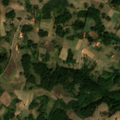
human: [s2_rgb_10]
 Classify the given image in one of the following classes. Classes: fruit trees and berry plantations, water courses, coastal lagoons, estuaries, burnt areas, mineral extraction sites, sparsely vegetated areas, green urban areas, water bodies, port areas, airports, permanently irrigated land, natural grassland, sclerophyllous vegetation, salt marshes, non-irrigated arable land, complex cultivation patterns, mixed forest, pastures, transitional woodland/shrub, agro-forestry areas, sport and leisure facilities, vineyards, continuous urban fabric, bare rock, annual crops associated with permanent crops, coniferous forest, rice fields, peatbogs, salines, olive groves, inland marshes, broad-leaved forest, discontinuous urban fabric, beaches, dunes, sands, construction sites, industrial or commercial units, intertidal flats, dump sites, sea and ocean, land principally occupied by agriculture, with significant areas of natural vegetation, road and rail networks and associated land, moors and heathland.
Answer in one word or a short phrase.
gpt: complex cultivation patterns, land principally occupied by agriculture, with significant areas of natural vegetation, broad-leaved forest, transitional woodland/shrub